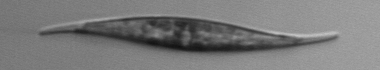
Label: Pleurosigma